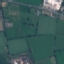
Land use / land cover: Pasture